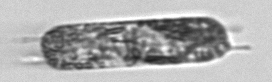
Label: Hemiaulus